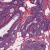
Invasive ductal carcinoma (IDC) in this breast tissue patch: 0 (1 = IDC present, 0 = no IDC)